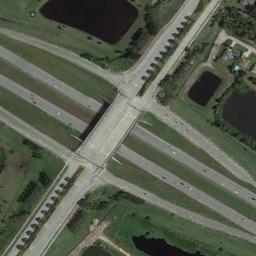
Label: overpass